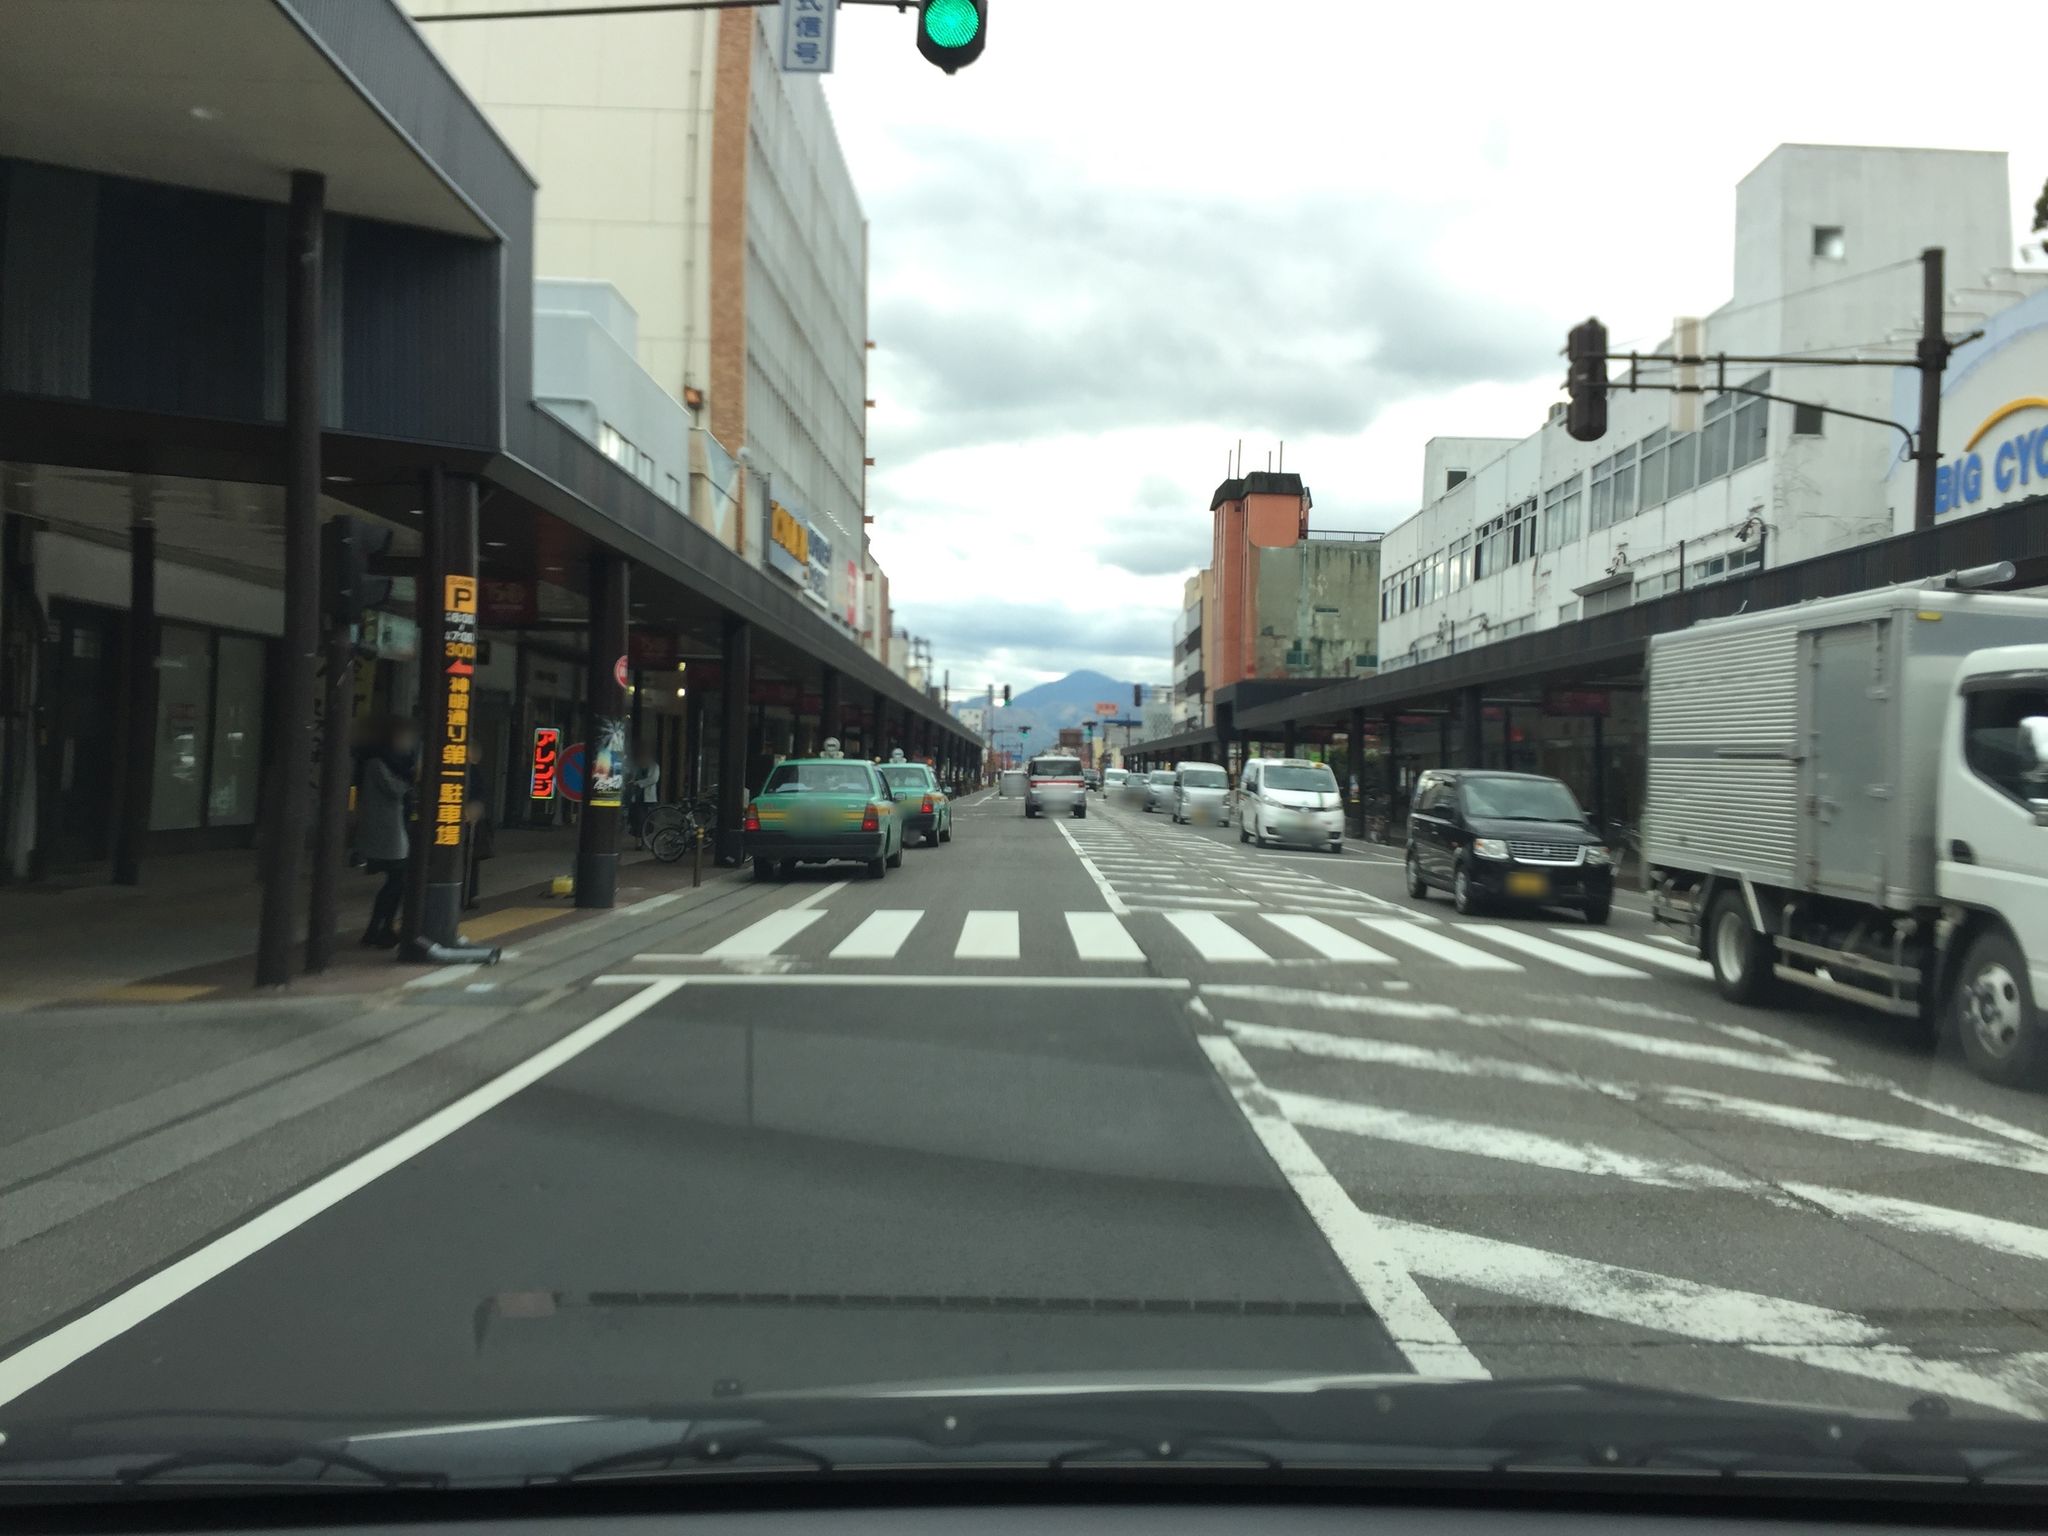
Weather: cloudy
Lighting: day
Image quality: good
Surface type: driving surface
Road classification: trunk
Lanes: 2.0
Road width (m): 5.1
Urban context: urban centre
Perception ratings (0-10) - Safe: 1.41, Lively: 4.04, Beautiful: 4.02, Boring: 1.86, Depressing: 3.41, Wealthy: 4.36